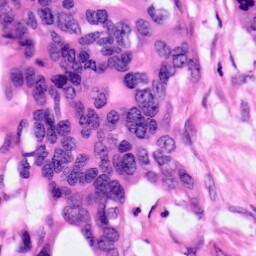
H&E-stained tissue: Pancreatic